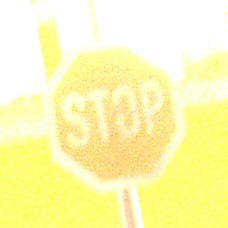
Verkehrszeichen: Stop
Umgebung: Outdoor, Suburban
Tageszeit: Night
Wetter: PartlyCloudy
Licht: Artificial
Jahreszeit: NotSpecified
Kontrast: HighContrast